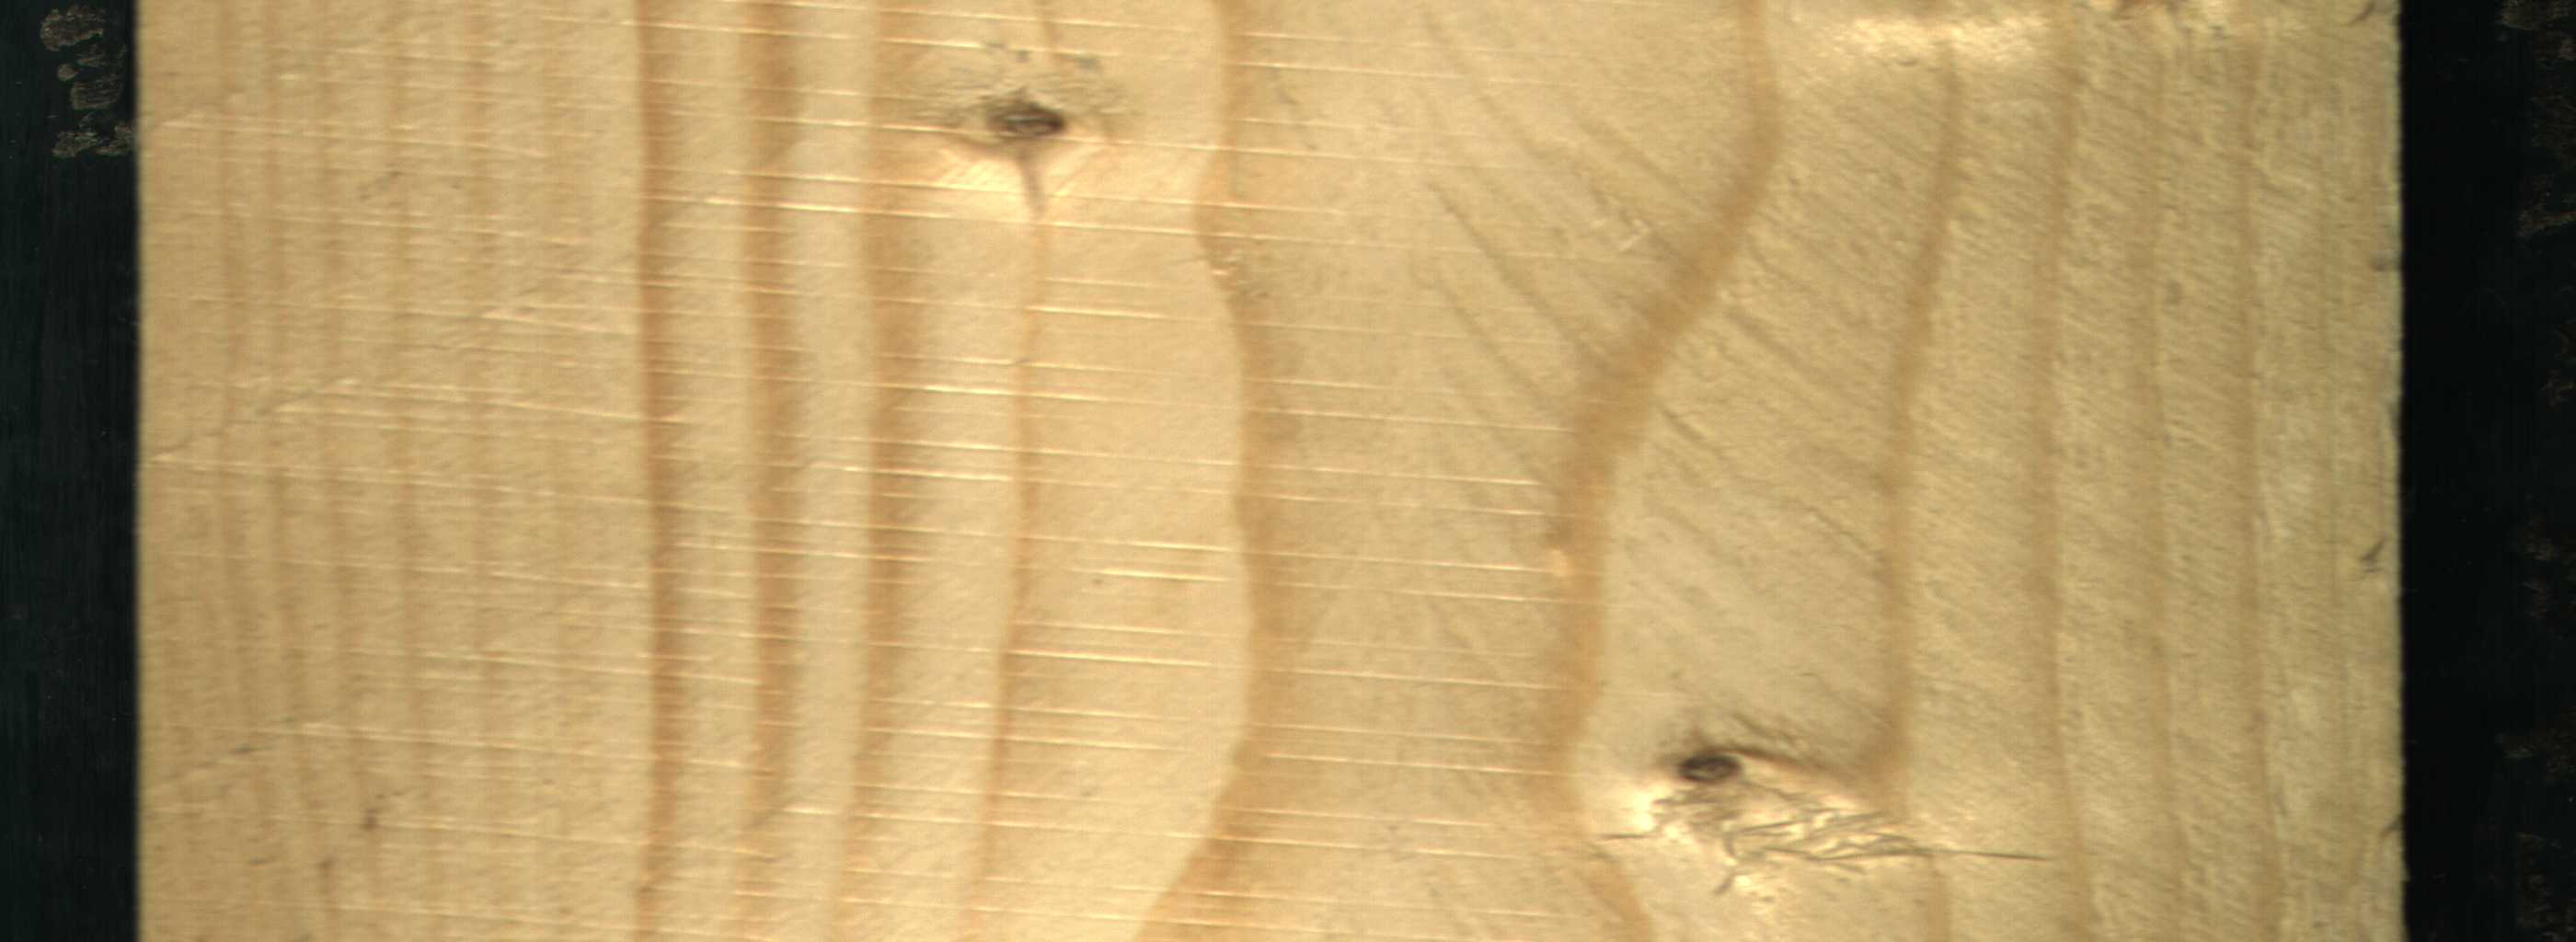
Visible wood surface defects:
Live_Knot
Live_Knot